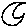
Label: moon